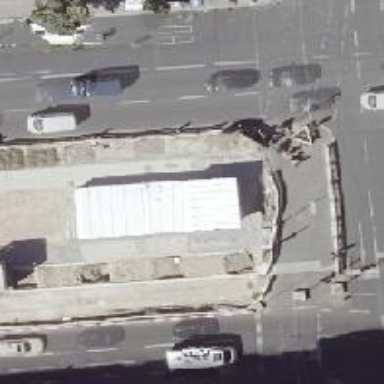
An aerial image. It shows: Subway entrance.